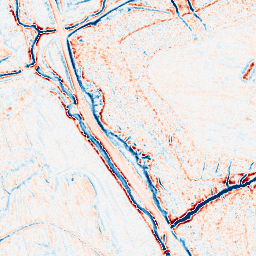
Category: edge_preserving
Decomposition family: bilateral
Decomposition parameters: d: 9
sigma_color: 50
sigma_space: 150
Upsampling method: sinc_hamming
Upsampling parameters: scale: 2
kernel_size: 16
Upsampling scale: 2